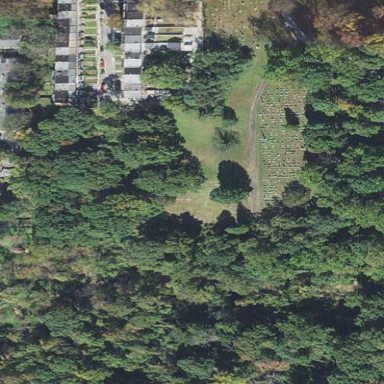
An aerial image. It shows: Sector within cemetery.